Field crop: maize
Growth stage: 2
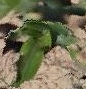
Species: maize